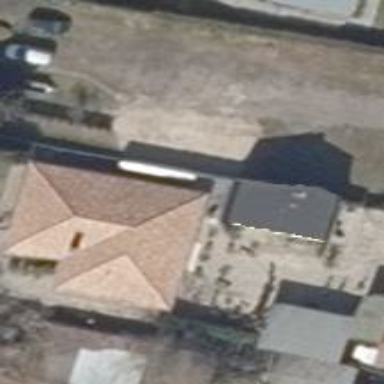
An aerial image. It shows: Building with hipped roof.